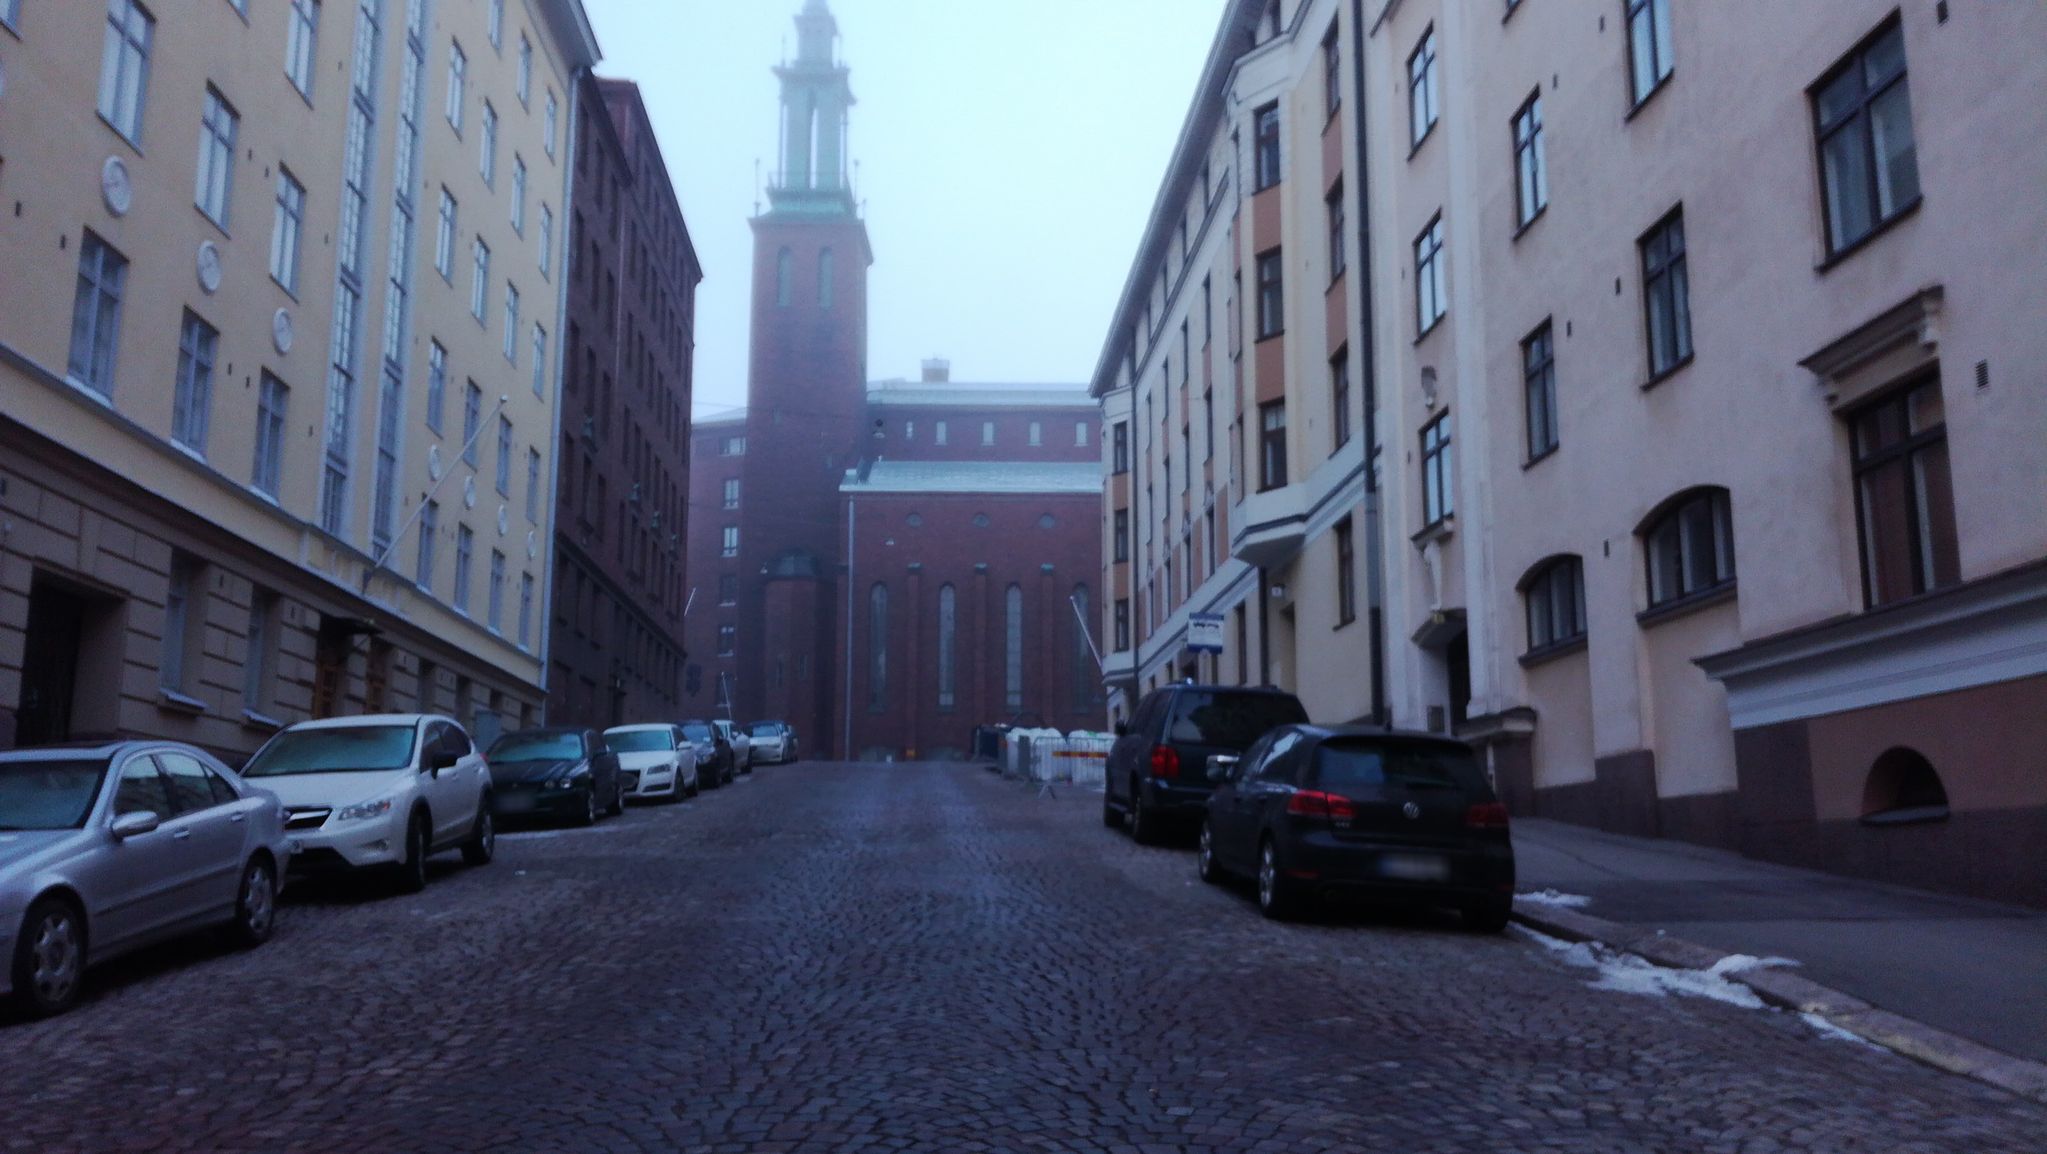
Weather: snowy
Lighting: day
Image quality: good
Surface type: walking surface
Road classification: footway
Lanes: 2
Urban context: urban centre
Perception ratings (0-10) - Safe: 7.93, Lively: 8.87, Beautiful: 6.77, Boring: 1.91, Depressing: 5.98, Wealthy: 9.52